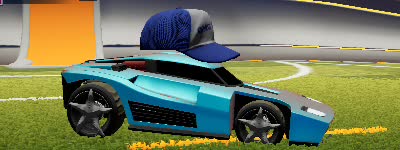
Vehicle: breakout